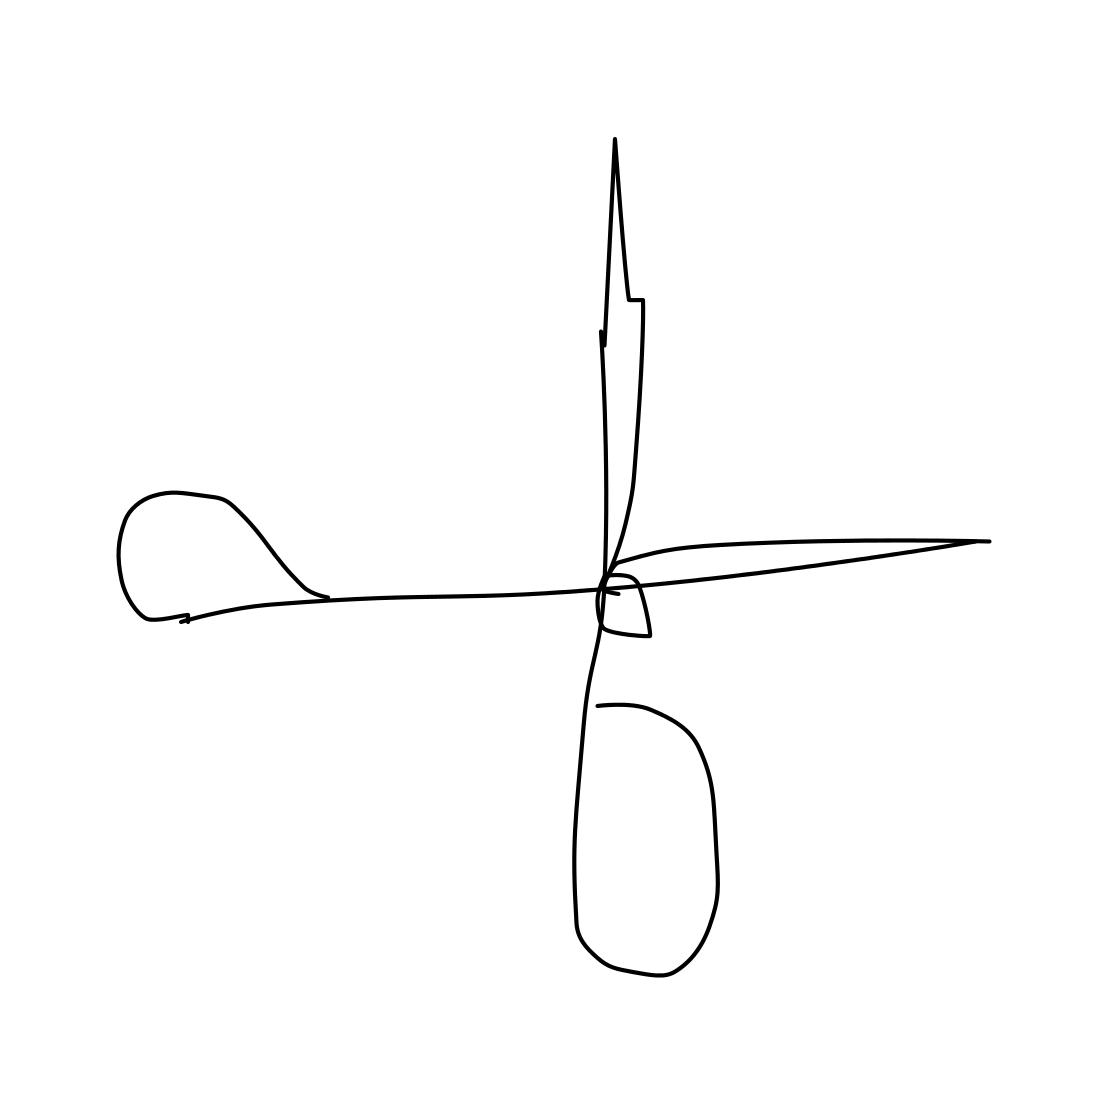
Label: scissors